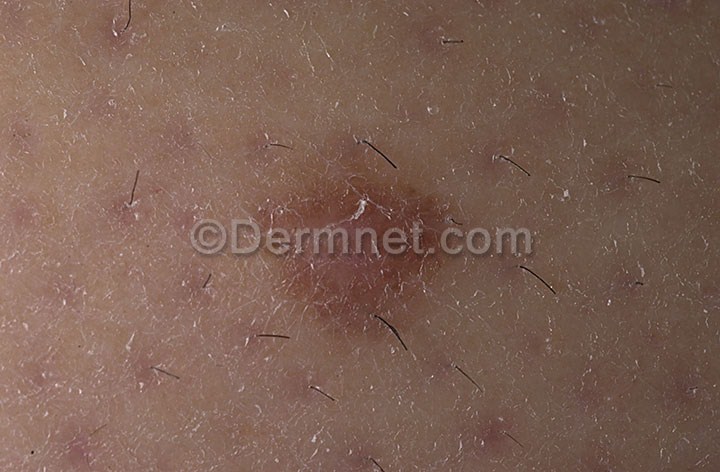
Disease: Seborrheic Keratoses and other Benign Tumors